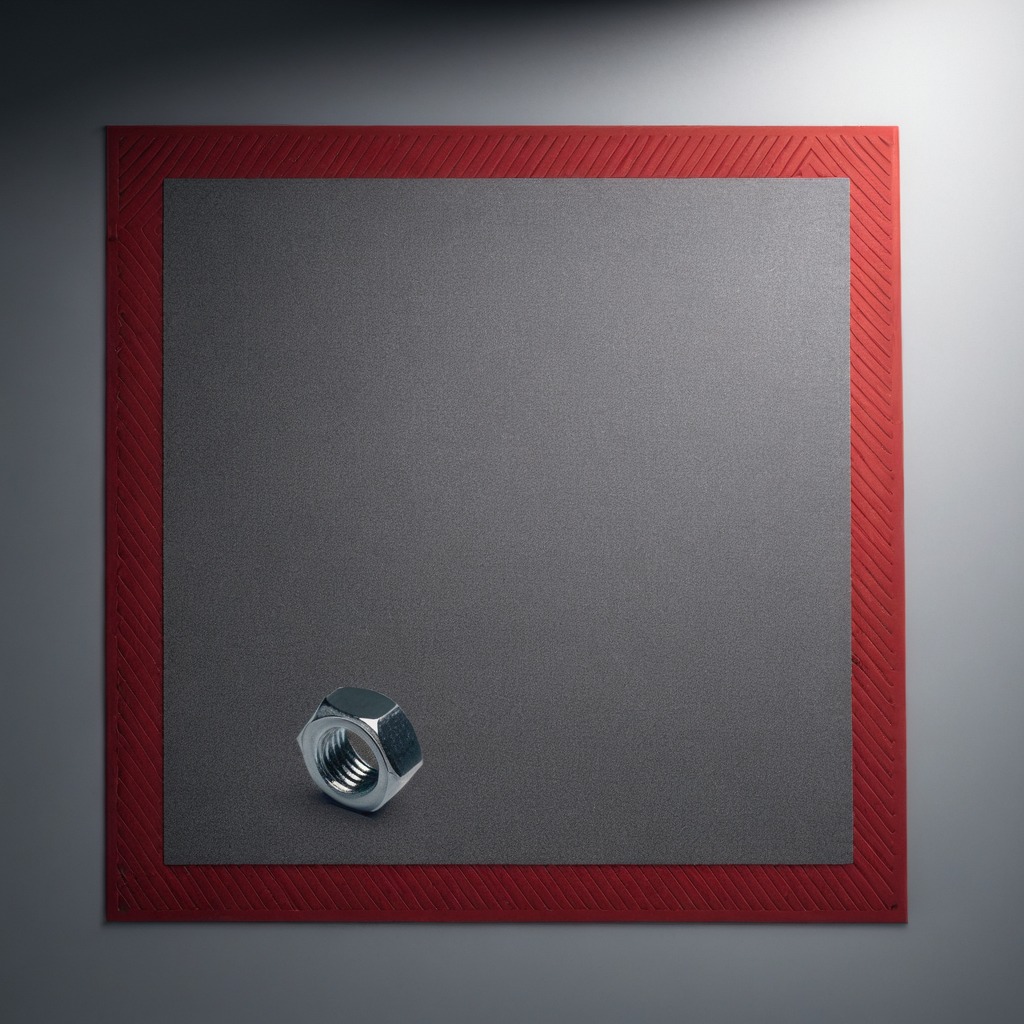
A metal nut lying on the clean granite tabletop